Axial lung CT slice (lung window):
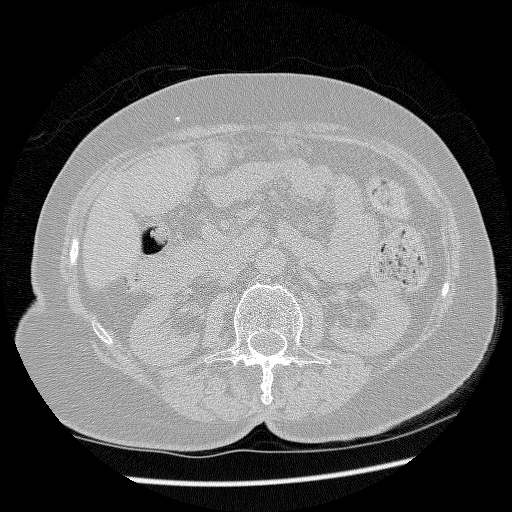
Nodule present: no